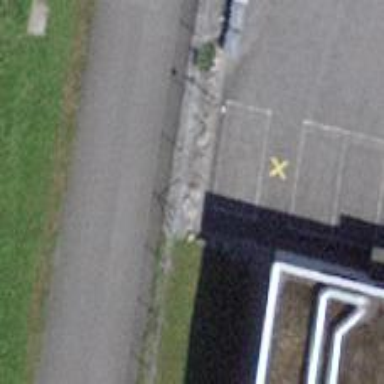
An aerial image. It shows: Fence with chain link type.